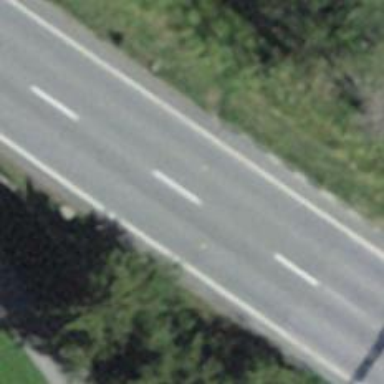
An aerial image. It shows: Asphalt bridge over primary highway with no sidewalk.